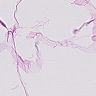
Metastatic tissue present: no